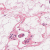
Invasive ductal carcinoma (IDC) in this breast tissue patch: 0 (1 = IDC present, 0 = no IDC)